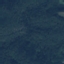
Land use / land cover: Forest